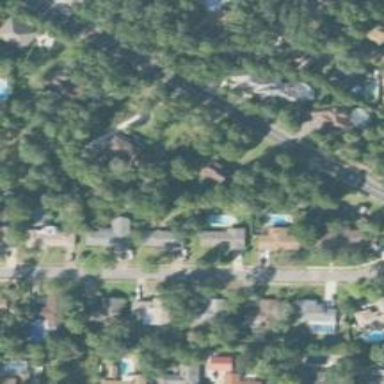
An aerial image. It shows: Residential area consisting of single-family homes.